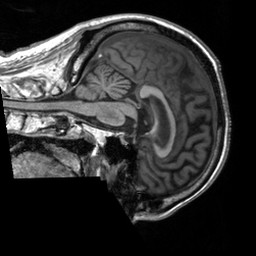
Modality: T1w
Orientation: sagittal
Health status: ill
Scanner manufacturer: siemens
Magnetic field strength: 3 T
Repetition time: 1.7 s
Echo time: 0.00253 s